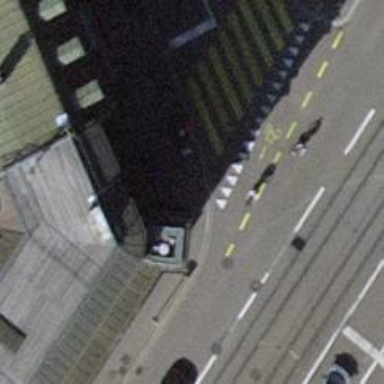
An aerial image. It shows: Kerb serving as barrier.